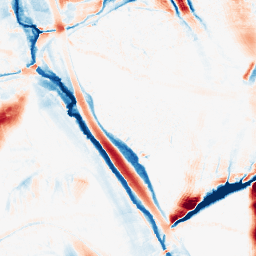
Category: morphological
Decomposition family: morphological_ellipse
Decomposition parameters: operation: average
width: 20
height: 50
Upsampling method: sinc_hamming
Upsampling parameters: scale: 2
kernel_size: 8
Upsampling scale: 2